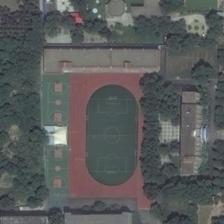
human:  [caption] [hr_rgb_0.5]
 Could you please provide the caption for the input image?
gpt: a playground with two basketball fields next to it is surrounded by many green trees several buildings .

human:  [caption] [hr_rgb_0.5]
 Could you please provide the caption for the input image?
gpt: many trees and several buildings are around a playground with two basketball fields next to it .

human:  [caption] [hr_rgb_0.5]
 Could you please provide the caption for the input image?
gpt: many green trees and several large buildings are around a playground with two basketball fields near it .

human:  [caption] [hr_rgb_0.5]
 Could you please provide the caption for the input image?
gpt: the playground enjoys a tranquil environment, wreathing by lush plants .

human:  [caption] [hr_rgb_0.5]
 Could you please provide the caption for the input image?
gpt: many trees and several buildings are around a playground with two basketball fields next to it .